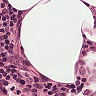
Metastatic tissue present: no